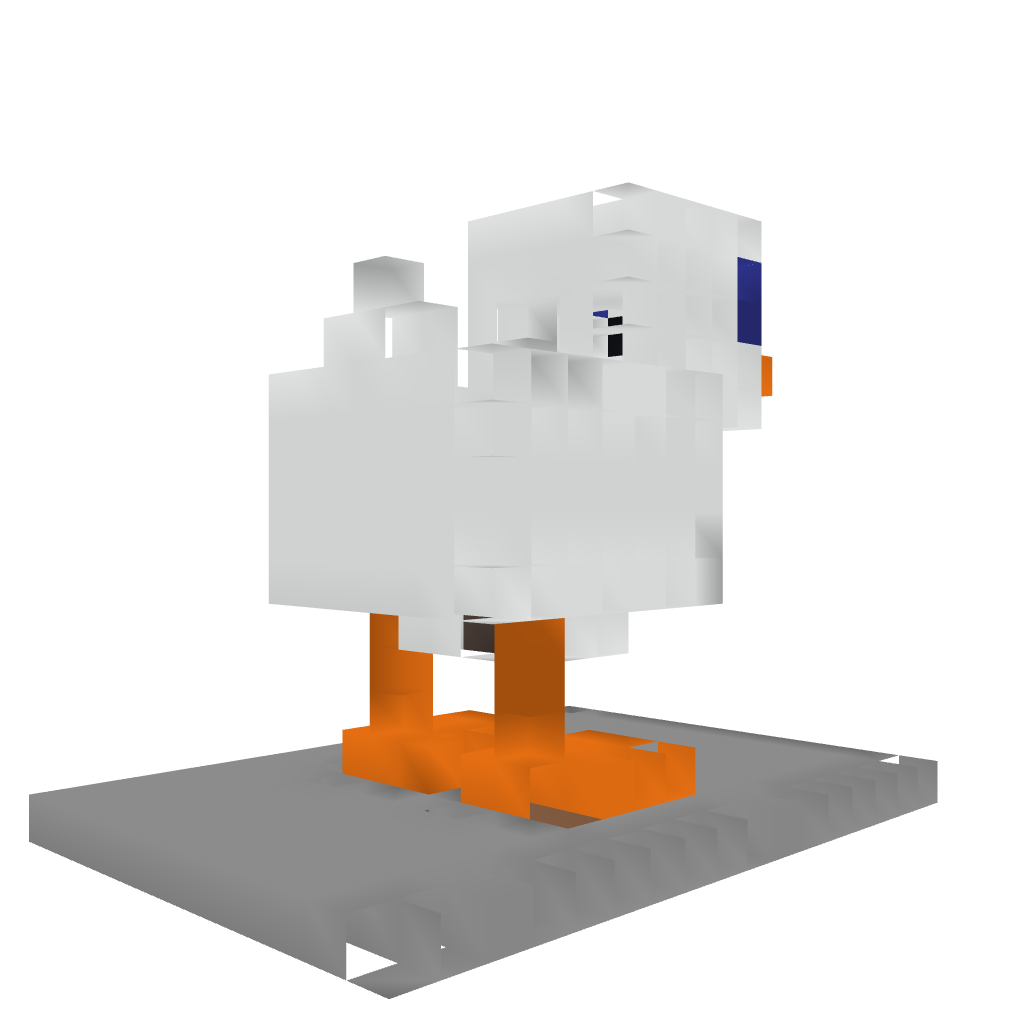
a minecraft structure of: Giant egg-laying chicken #2